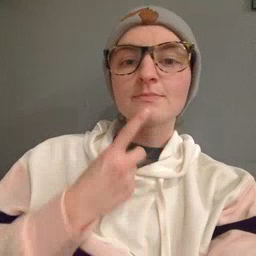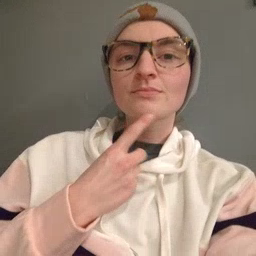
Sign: chin